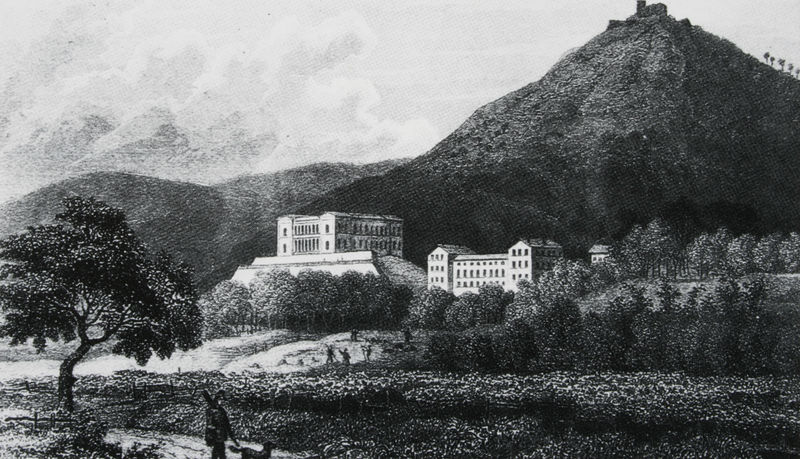
Titel: Villa Ludwigshöhe bei Edenkoben/Pfalz
Künstler: Friedrich von Gärtner
Schlagwörter: baum, berg, blätter, feder, gemälde, himmel, laub, mann, schatten, weiß, wolken, bäume, landschaft, menschen, fenster, grau, holz, licht, männer, schwarz, zeichnung, anlage, ausblick, dach, gebäude, haus, hund, park, schloss, tier, weg, wiese, zaun, architektur, mensch, feld, felder, häuser, hügel, natur, gatter, sonne, wege, wiesen, figur, wald, anhöhe, bauern, turm, sommer, ansicht, fassade, fassaden, italien, schule, ernte, feldarbeit, feldweg, getreide, heu, berge, berghang, gebirge, gipfel, hang, dächer, mauer, dunst, grafik, graphik, nebel, fabrik, holzzaun, arbeiter, foto, ruine, burg, kloster, kegel, vulkan, kohle, festung, knechte, druck, lithographie, schwarzweiss, radierung, stich, jagd, stift, villa, himme, risalit, jäger, gewehr, landhaus, wanderer, griechenland, graben, etagen, geschosse, gärten, kupferstich, stockwerke, gewölk, fesnter, knecht, winken, walhalla, paläste, bebäude, pfalz, bergfuß, scjloss, kupferstick, neustadt, nurg, au, bazm, baum wanderer, berg italien